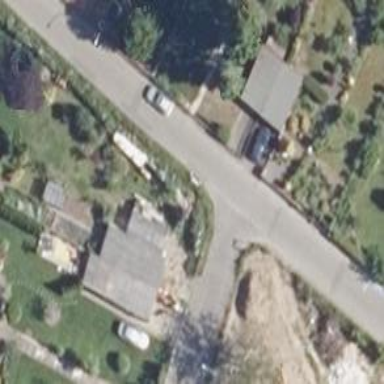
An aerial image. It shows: Asphalt road in residential area.